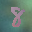
Label: 8